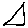
Label: triangle